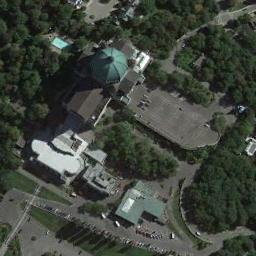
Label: church